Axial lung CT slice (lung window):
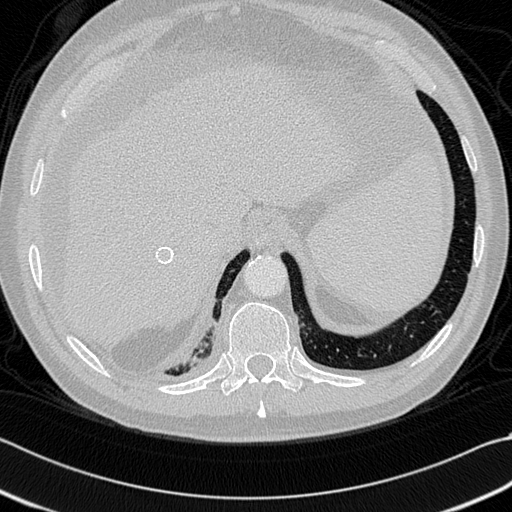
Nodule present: no